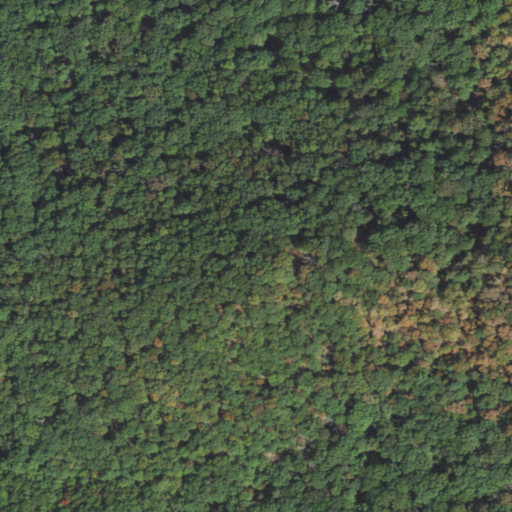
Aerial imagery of mountain in Illinois named Bald Knob containing deciduous forest and mixed forest